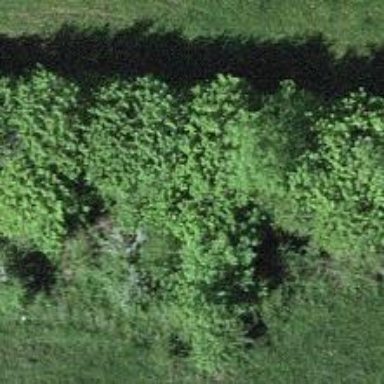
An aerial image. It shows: Hedge barrier.